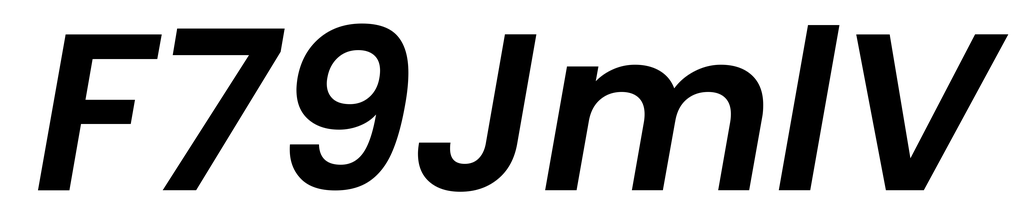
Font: Poppins-SemiBoldItalic